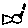
Label: fish